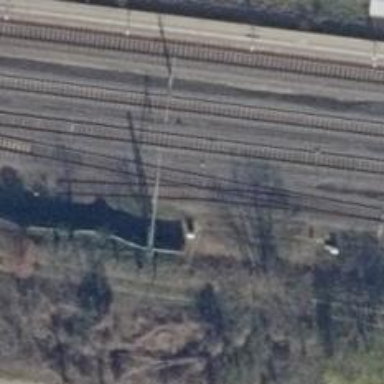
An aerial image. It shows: Railway yard in service.